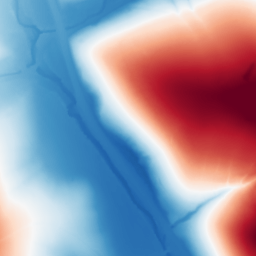
Category: trend_removal
Decomposition family: polynomial
Decomposition parameters: degree: 2
Upsampling method: bilinear
Upsampling parameters: scale: 4
Upsampling scale: 4